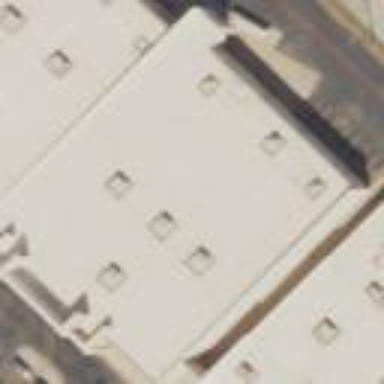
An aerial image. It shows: Department store building.